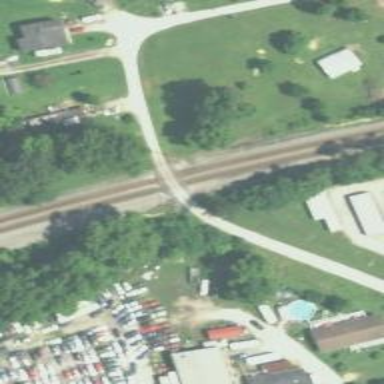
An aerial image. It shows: Level crossing along the railway.